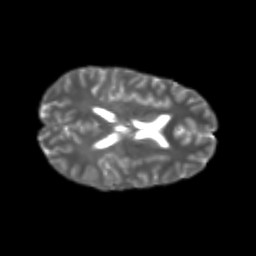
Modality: T2w
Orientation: axial
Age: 25
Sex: female
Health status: healthy
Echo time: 0.074 s